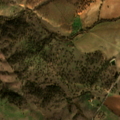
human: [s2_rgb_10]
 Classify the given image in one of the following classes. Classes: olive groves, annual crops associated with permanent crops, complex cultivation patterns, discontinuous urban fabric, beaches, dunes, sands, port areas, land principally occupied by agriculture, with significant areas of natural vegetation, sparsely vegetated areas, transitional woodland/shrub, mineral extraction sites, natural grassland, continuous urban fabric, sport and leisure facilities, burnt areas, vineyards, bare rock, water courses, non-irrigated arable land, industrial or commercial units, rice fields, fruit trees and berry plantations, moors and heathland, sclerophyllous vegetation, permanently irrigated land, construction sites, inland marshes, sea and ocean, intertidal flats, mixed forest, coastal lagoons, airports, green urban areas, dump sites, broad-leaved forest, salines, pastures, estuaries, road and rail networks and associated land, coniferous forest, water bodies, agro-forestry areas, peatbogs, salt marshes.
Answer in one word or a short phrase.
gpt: non-irrigated arable land, olive groves, agro-forestry areas